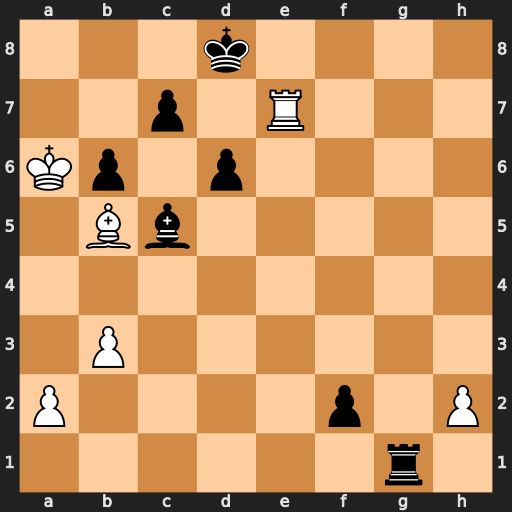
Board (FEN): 3k4/2p1R3/Kp1p4/1Bb5/8/1P6/P4p1P/6r1
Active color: w
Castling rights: -
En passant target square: -
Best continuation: Re8#